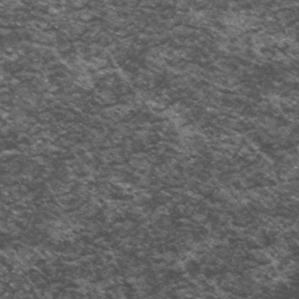
Label: frost